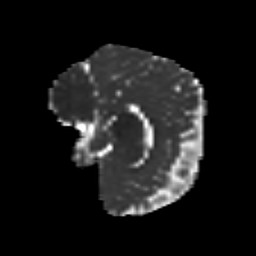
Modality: MD
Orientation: sagittal
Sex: male
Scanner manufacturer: siemens
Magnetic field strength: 3 T
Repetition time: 5 s
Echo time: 0.071 s